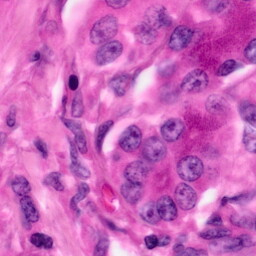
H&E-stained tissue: Pancreatic